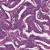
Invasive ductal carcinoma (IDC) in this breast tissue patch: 1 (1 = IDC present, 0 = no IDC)